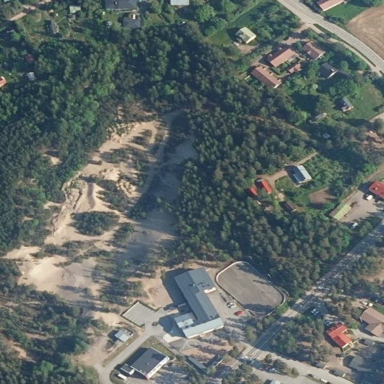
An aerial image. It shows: Natural area covered with sand.